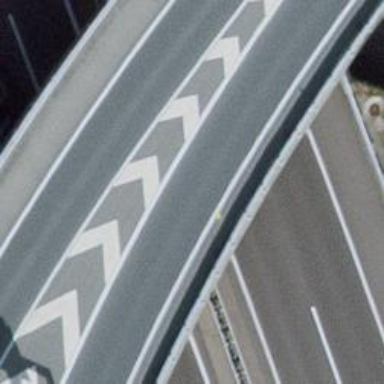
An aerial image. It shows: Motorway link bridge.